九年级 · 立体几何学
下面所给几何体的俯视图是 $(\quad)$

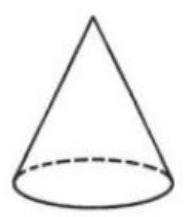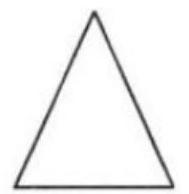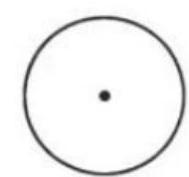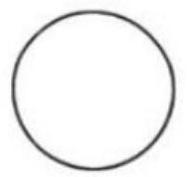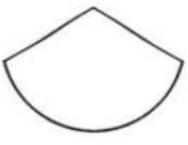
A.

B.

C.

D.

答案: B
解析: 解：圆锥的俯视图是含圆心的圆.

故选: $B$.

俯视图是从物体的上面看得到的视图.

本题考查由三视图确定几何体的形状, 主要考查学生空间想象能力及对立体图形的认知能力.